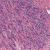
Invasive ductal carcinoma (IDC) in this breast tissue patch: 1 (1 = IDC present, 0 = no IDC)